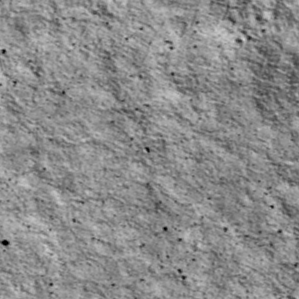
Label: non_frost